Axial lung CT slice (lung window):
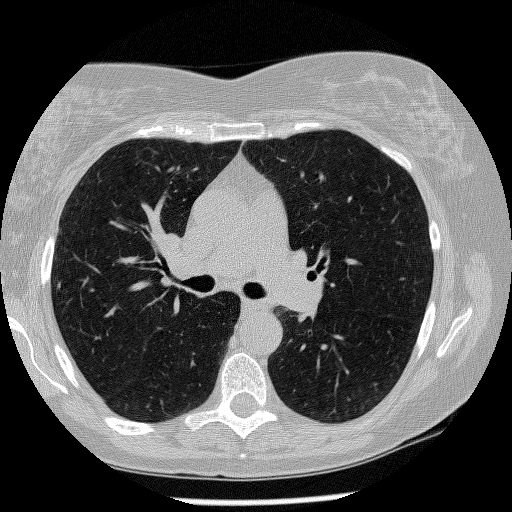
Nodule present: no